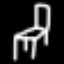
Label: chair